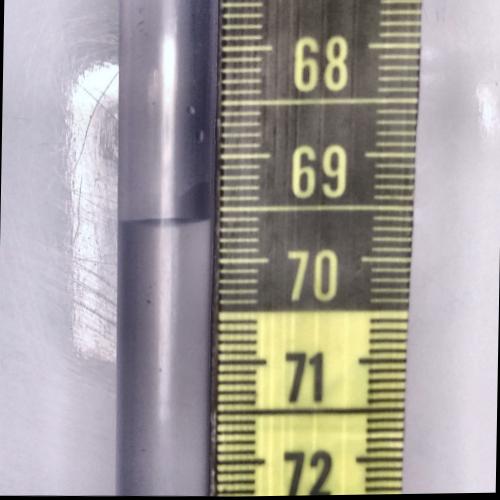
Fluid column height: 69.6 cm